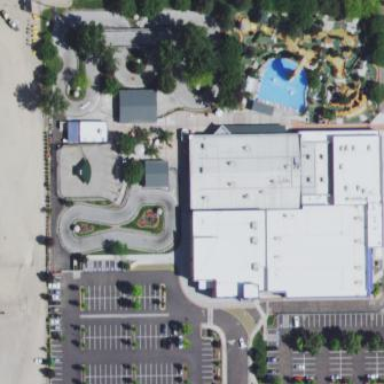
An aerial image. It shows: Theme park.